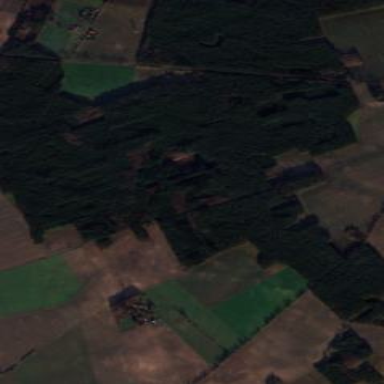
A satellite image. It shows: Forest area.